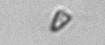
Label: Pyramimonas